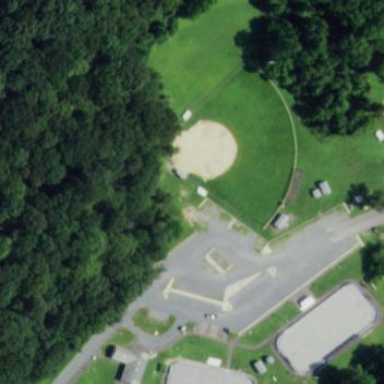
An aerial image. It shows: Baseball pitch for leisure land.